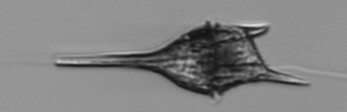
Label: Tripos_lineatus